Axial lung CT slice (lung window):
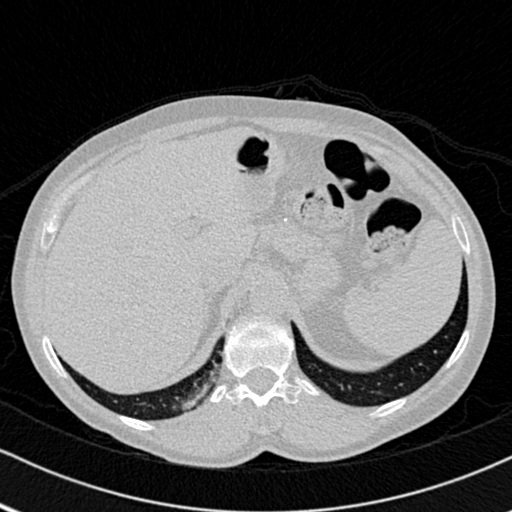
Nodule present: no